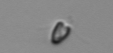
Label: Pyramimonas